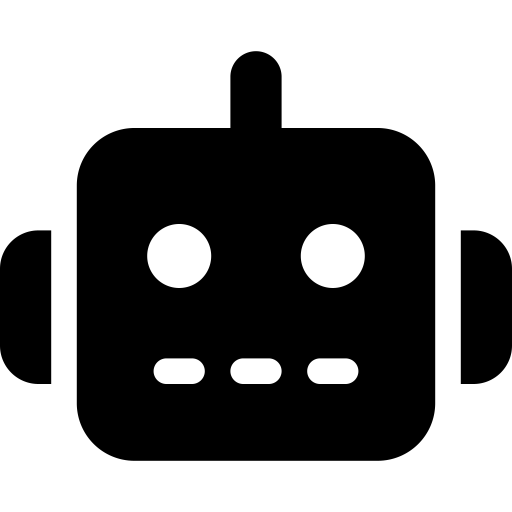
Tags: icon, FontAwesome, fa-icon, solid, robot